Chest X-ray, AP view. Patient: 56 years old, sex F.
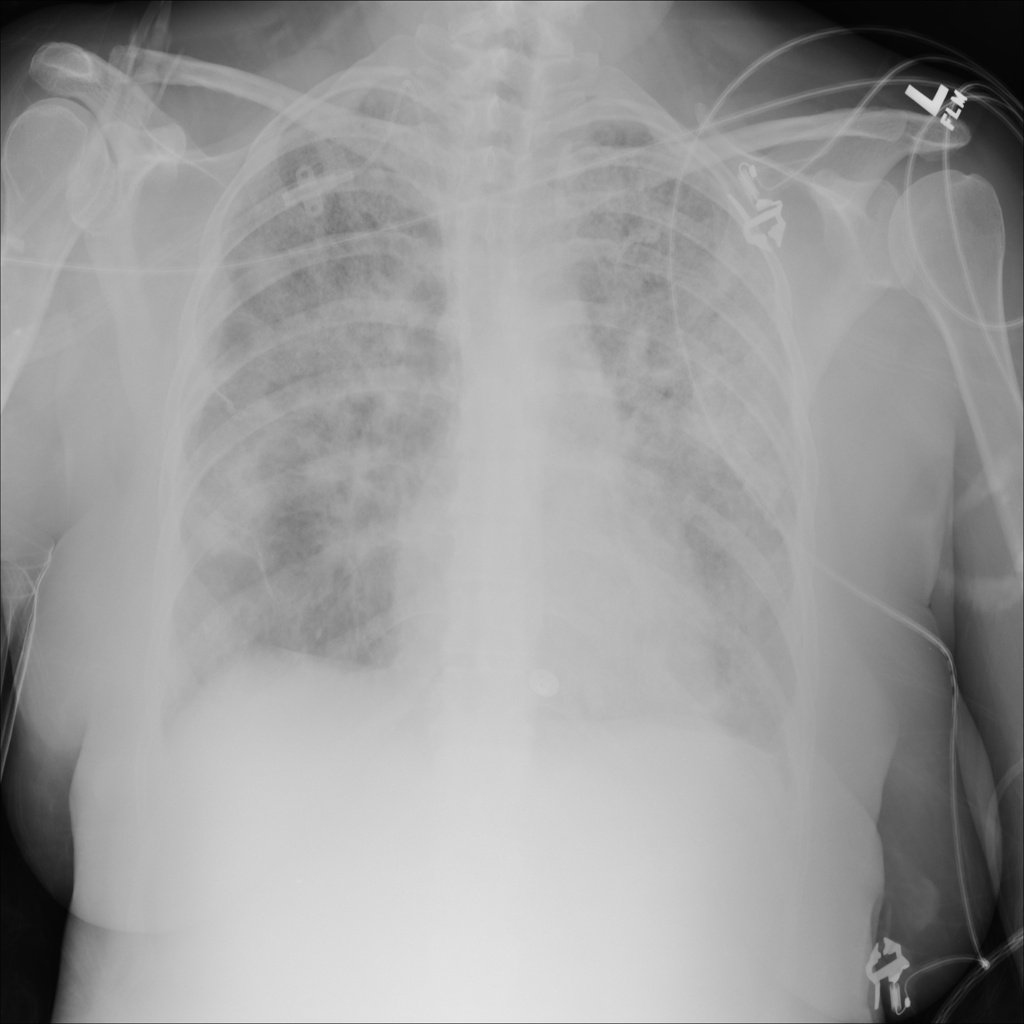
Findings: Infiltration, Nodule